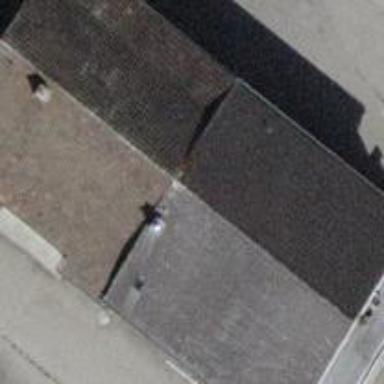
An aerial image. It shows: Gabled building with roof oriented along its structure.